Interaction volume radius: 5 \u00c5
Interaction volume height: 20 \u00c5
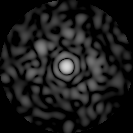
Disorder parameter: 0.8163